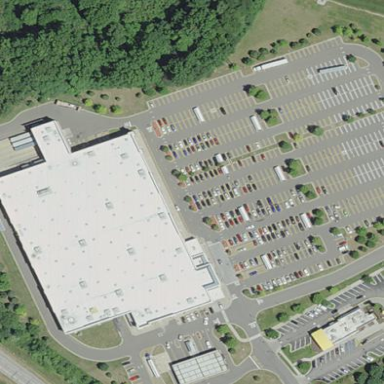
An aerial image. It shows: Retail area.